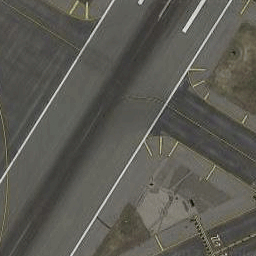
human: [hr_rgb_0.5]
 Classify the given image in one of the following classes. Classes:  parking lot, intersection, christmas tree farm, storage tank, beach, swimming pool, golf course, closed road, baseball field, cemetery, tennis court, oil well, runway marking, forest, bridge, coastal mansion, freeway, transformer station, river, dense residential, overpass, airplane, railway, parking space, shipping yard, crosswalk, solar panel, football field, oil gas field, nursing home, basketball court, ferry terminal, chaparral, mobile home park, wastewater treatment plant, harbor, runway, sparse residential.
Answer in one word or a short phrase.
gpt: runway